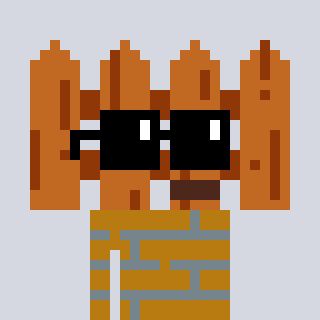
a pixel art character with square black sunglasses, a fence-shaped head and a gold-colored body on a cool background